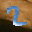
Label: 2